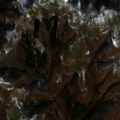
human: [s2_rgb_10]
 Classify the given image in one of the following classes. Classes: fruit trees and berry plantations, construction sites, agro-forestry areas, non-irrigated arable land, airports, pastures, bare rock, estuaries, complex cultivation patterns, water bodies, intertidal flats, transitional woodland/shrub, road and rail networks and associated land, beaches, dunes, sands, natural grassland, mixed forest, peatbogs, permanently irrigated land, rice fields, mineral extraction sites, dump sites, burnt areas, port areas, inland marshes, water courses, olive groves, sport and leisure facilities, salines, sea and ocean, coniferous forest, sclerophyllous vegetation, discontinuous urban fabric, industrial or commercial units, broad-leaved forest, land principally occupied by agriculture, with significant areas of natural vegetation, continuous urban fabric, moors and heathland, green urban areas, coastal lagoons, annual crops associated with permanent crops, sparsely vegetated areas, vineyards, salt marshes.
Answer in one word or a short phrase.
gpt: complex cultivation patterns, broad-leaved forest